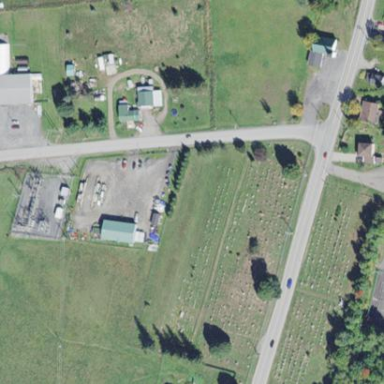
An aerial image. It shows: Cemetery.